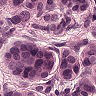
Metastatic tissue present: yes